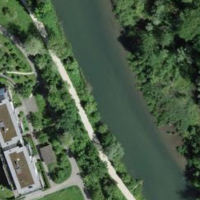
EUNIS habitat code: 15
Species observed at this site:
Castor fiber
Alcedo atthis
Chloris chloris
Aythya ferina
Milvus migrans
Turdus pilaris
Aythya fuligula
Fringilla coelebs
Pieris brassicae
Spinus spinus
Turdus merula